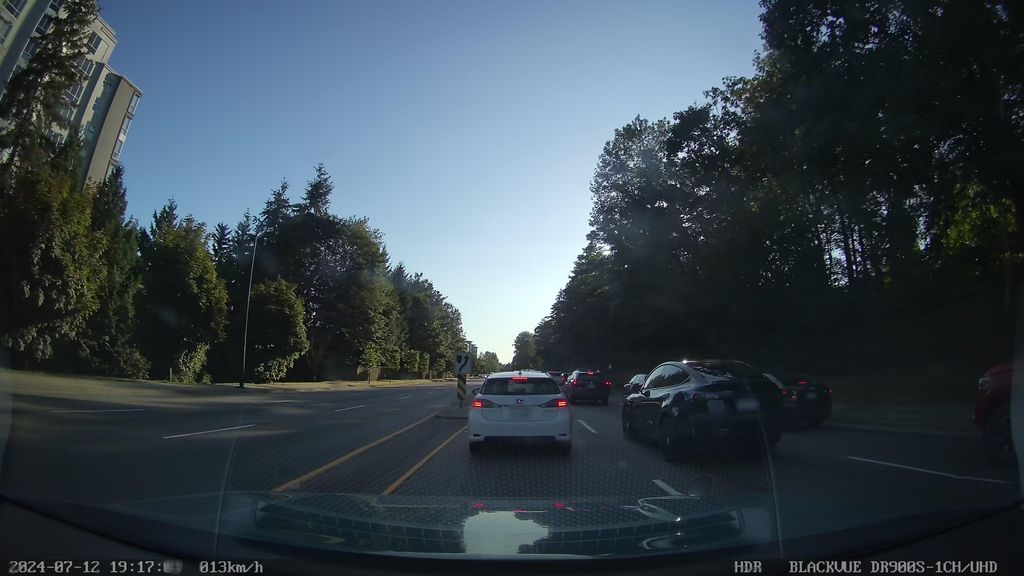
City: vancouver